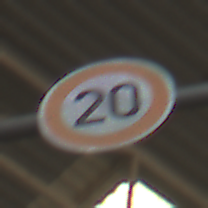
Verkehrszeichen: Geschwindigkeit20
Umgebung: Indoor, Urban
Tageszeit: Midday
Wetter: NotSpecified
Licht: Natural
Jahreszeit: NotSpecified
Kontrast: MediumContrast